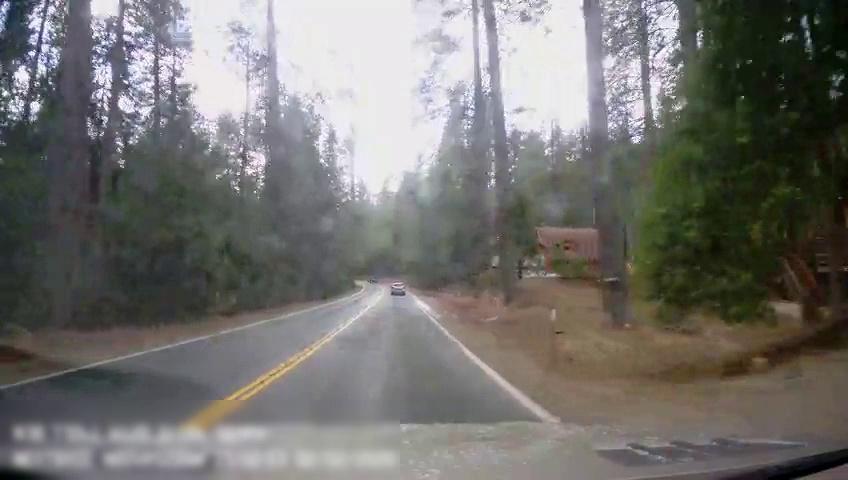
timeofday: Day
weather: Sunny
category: Drivable Space
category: Vehicles | SUV
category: Lanes | Current Lane
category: Lanes | Current Lane
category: Lanes | Opposite Lane
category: Lanes | Opposite Lane